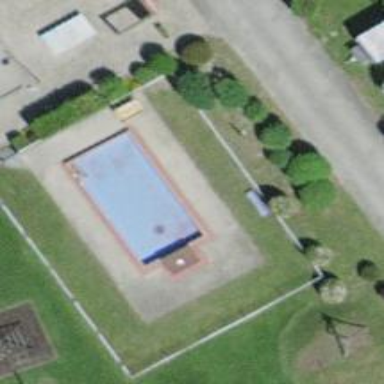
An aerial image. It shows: Swimming pool located in leisure land.